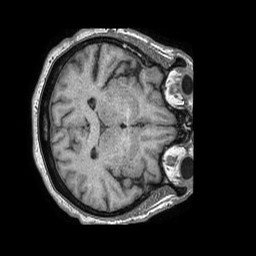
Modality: T1w
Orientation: axial
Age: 72
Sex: female
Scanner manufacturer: philips
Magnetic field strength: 1.5 T
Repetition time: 0.007748 s
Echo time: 0.003534 s